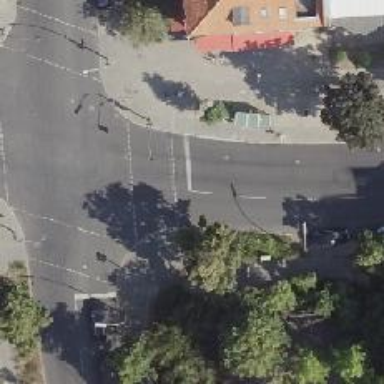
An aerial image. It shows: Road with traffic signals controlling the flow of traffic.